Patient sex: F
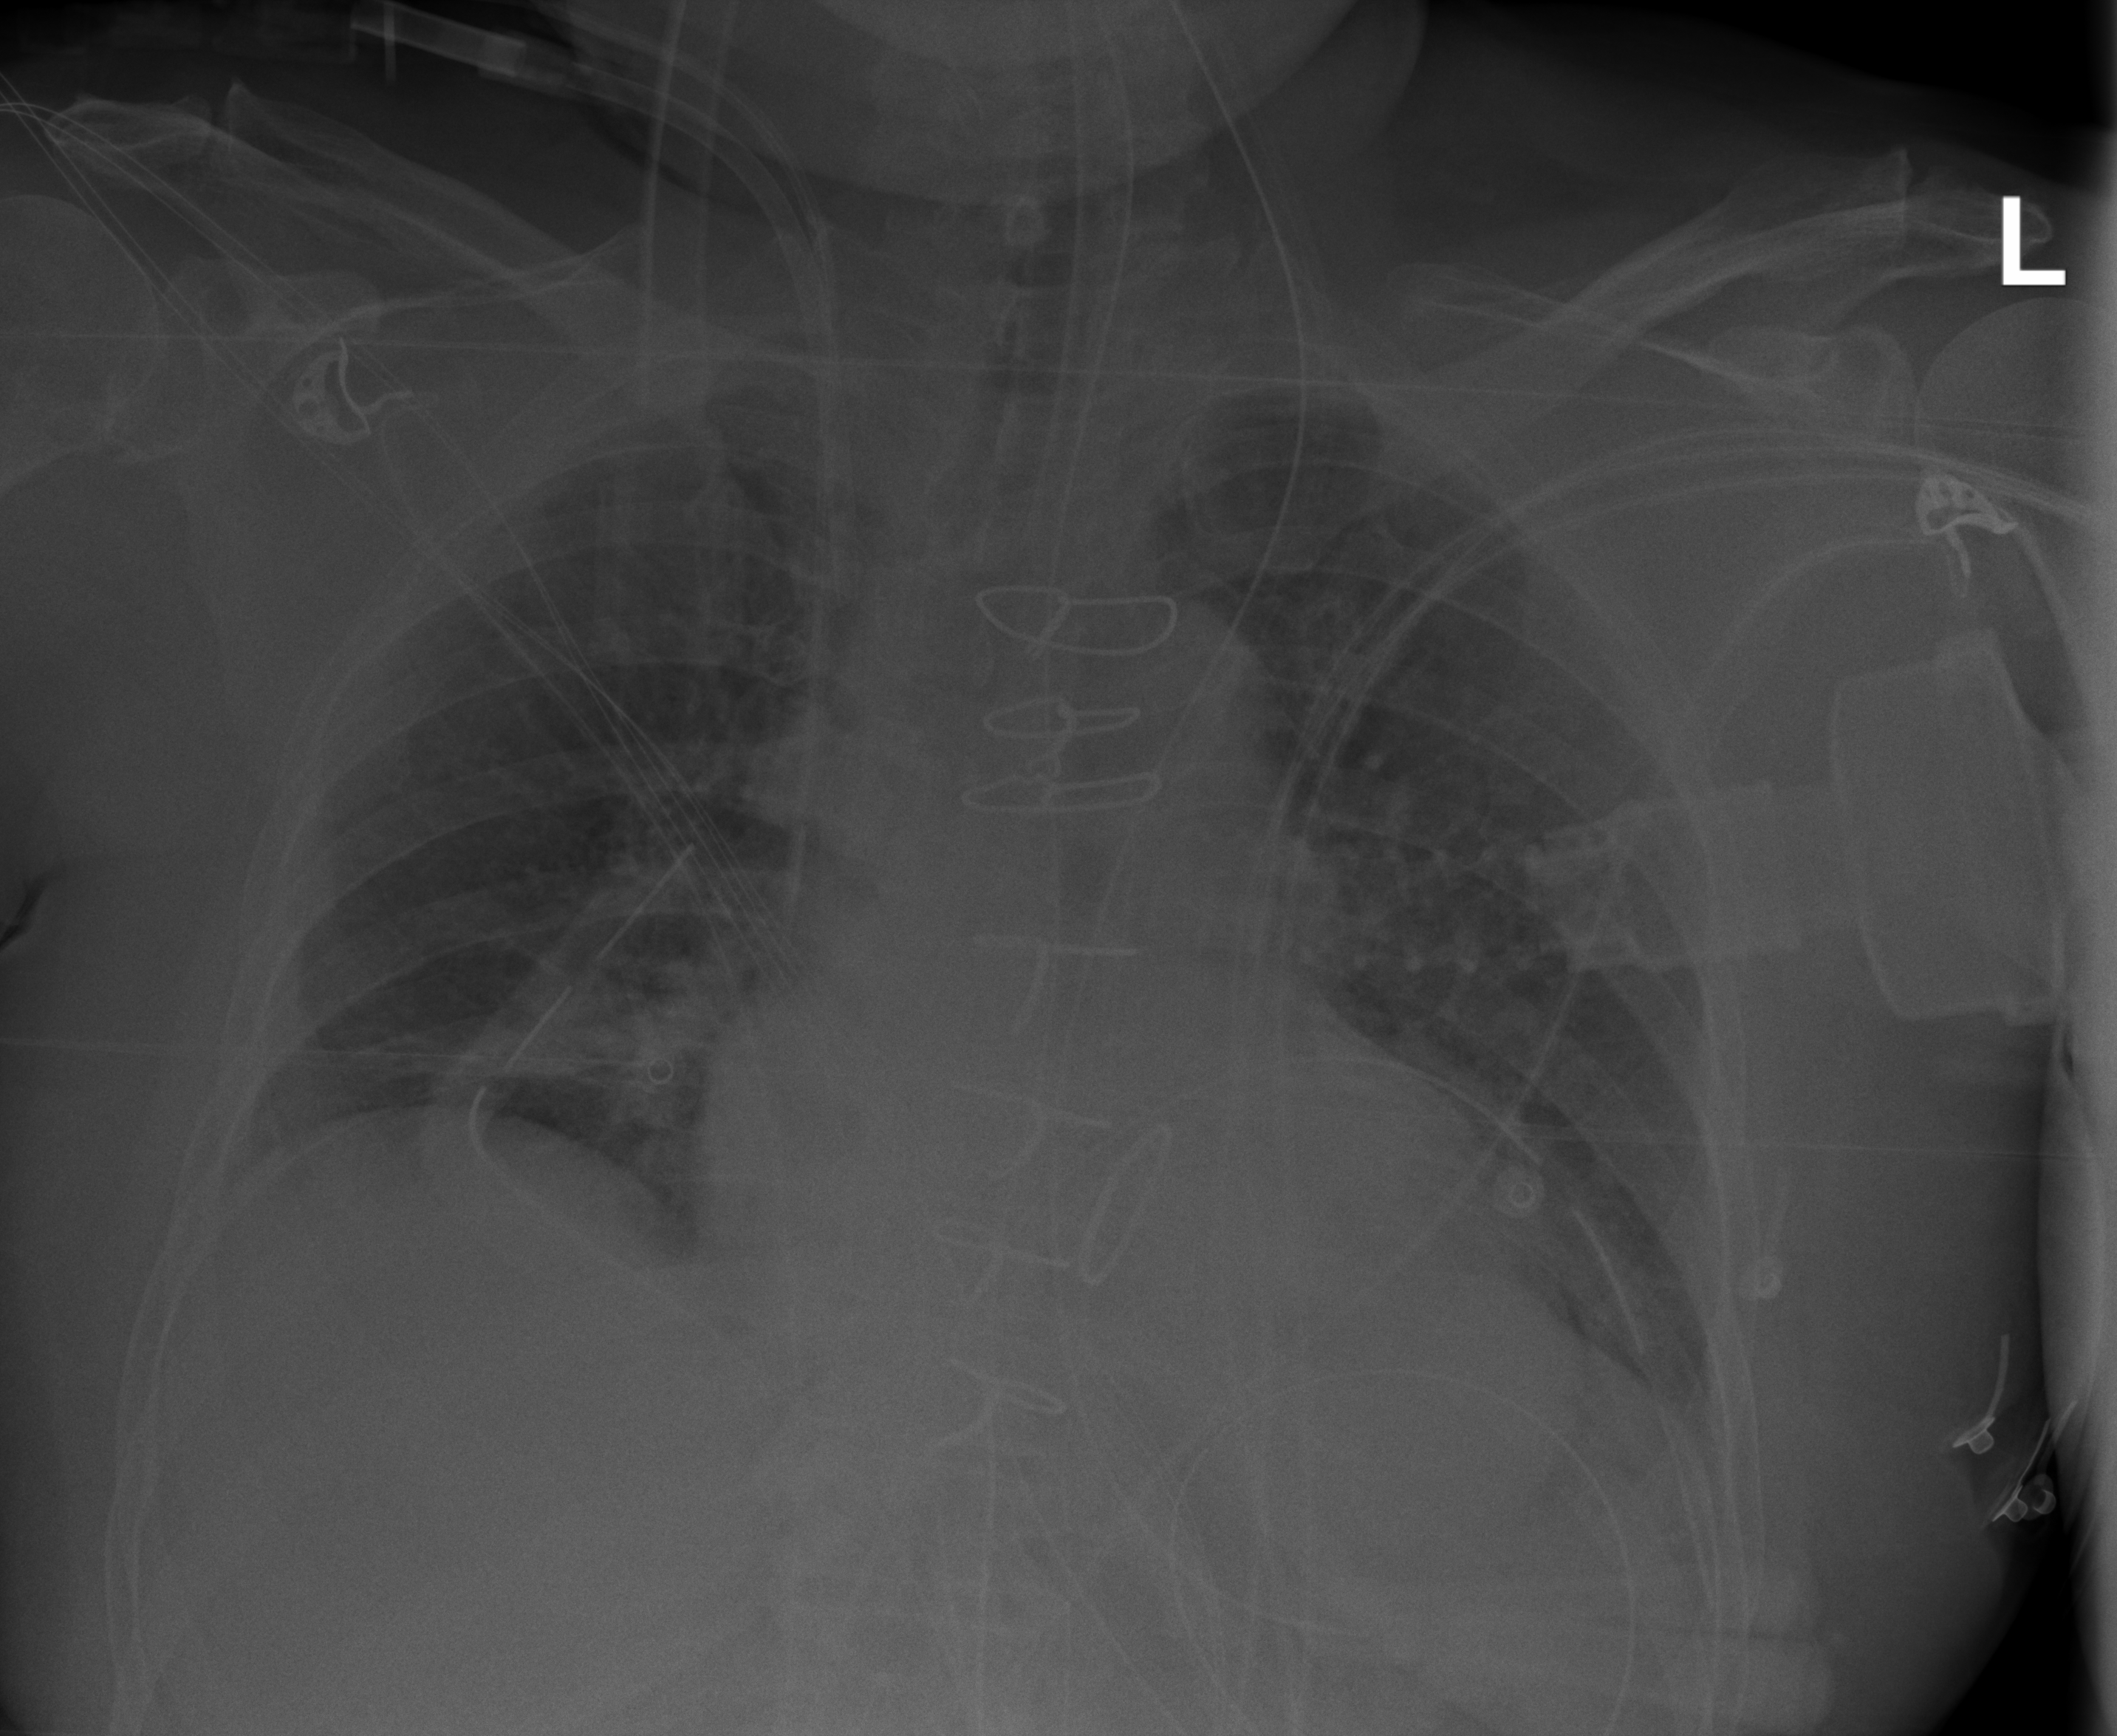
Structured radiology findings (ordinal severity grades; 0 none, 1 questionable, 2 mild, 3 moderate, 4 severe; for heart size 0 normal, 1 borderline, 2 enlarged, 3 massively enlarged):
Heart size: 2
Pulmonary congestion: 2
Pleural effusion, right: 2
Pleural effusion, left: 0
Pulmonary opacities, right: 2
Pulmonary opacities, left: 2
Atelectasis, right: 2
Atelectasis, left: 2